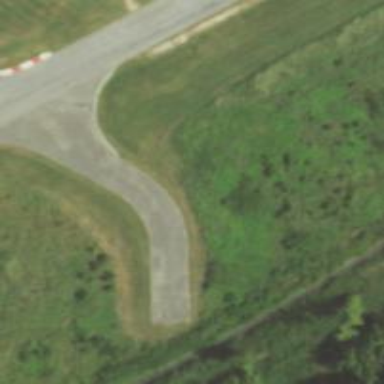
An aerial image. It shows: Motor sport raceway.